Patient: sex M, age 34
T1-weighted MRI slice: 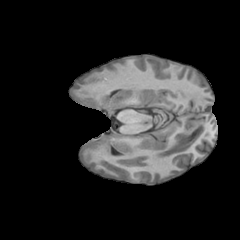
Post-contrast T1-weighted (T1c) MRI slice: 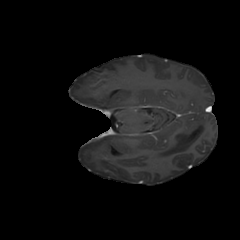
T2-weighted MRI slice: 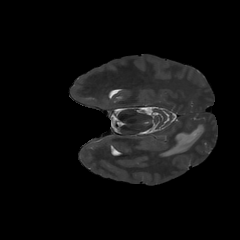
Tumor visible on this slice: no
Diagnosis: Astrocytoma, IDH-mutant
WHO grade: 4